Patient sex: M
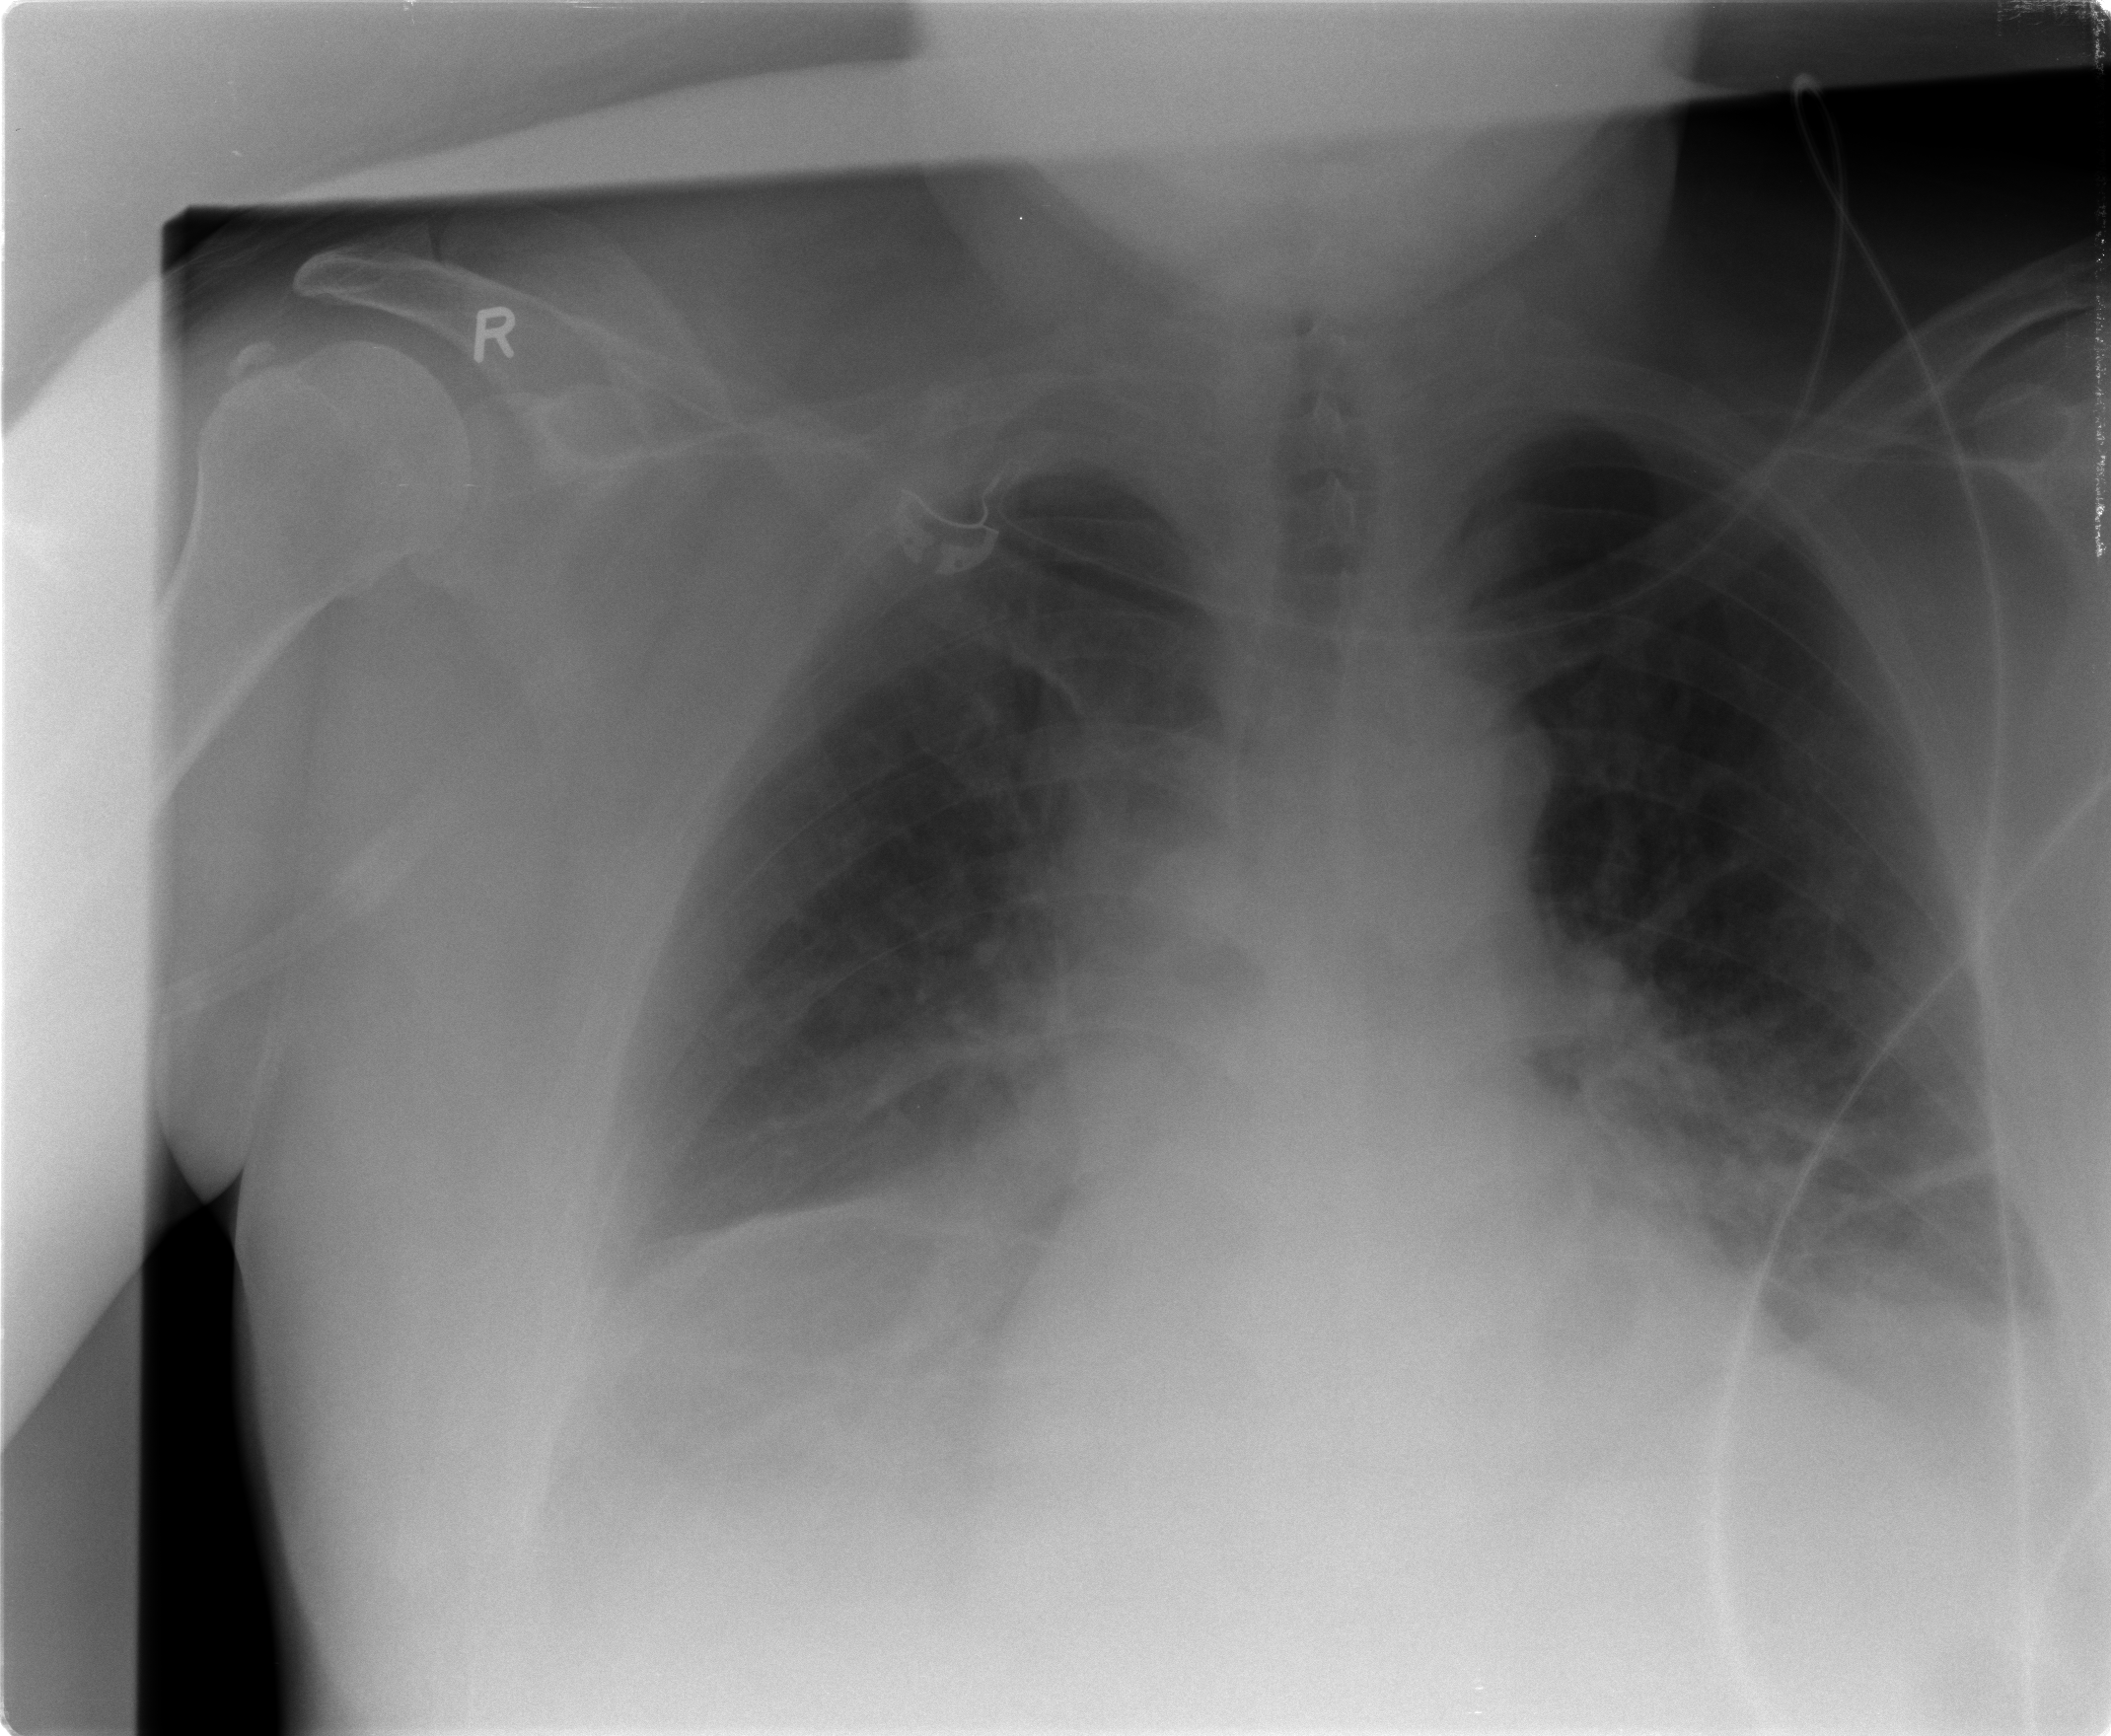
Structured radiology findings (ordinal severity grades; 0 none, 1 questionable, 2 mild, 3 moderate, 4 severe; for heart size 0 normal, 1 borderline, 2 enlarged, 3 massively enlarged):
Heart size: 2
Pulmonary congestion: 3
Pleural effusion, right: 3
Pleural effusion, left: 1
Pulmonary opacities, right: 3
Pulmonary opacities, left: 0
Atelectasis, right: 3
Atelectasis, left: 3